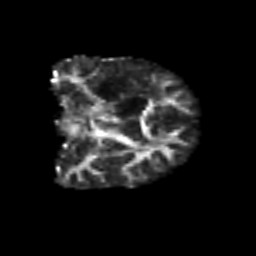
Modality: FA
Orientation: coronal
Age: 57
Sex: male
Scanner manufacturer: siemens
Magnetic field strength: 3 T
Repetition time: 6.1 s
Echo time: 0.101 s